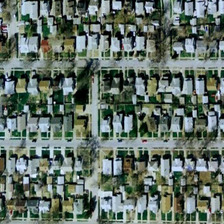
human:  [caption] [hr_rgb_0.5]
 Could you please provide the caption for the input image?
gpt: many gray buildings and some green trees are in a commercial area .

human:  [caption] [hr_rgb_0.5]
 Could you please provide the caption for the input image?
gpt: many gray buildings and some green trees are in a commercial area .

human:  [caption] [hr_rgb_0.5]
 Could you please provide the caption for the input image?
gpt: many gray buildings and some green trees are in a commercial area .

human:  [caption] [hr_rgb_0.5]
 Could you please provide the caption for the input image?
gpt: many gray buildings and some green trees are in a commercial area .

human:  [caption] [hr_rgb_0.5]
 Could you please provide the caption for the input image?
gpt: many gray buildings and some green trees are in a commercial area .